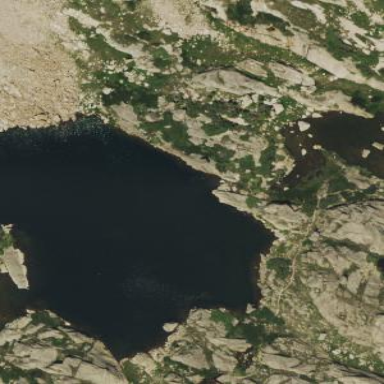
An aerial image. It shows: Beautiful lake surrounded by nature.